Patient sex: M
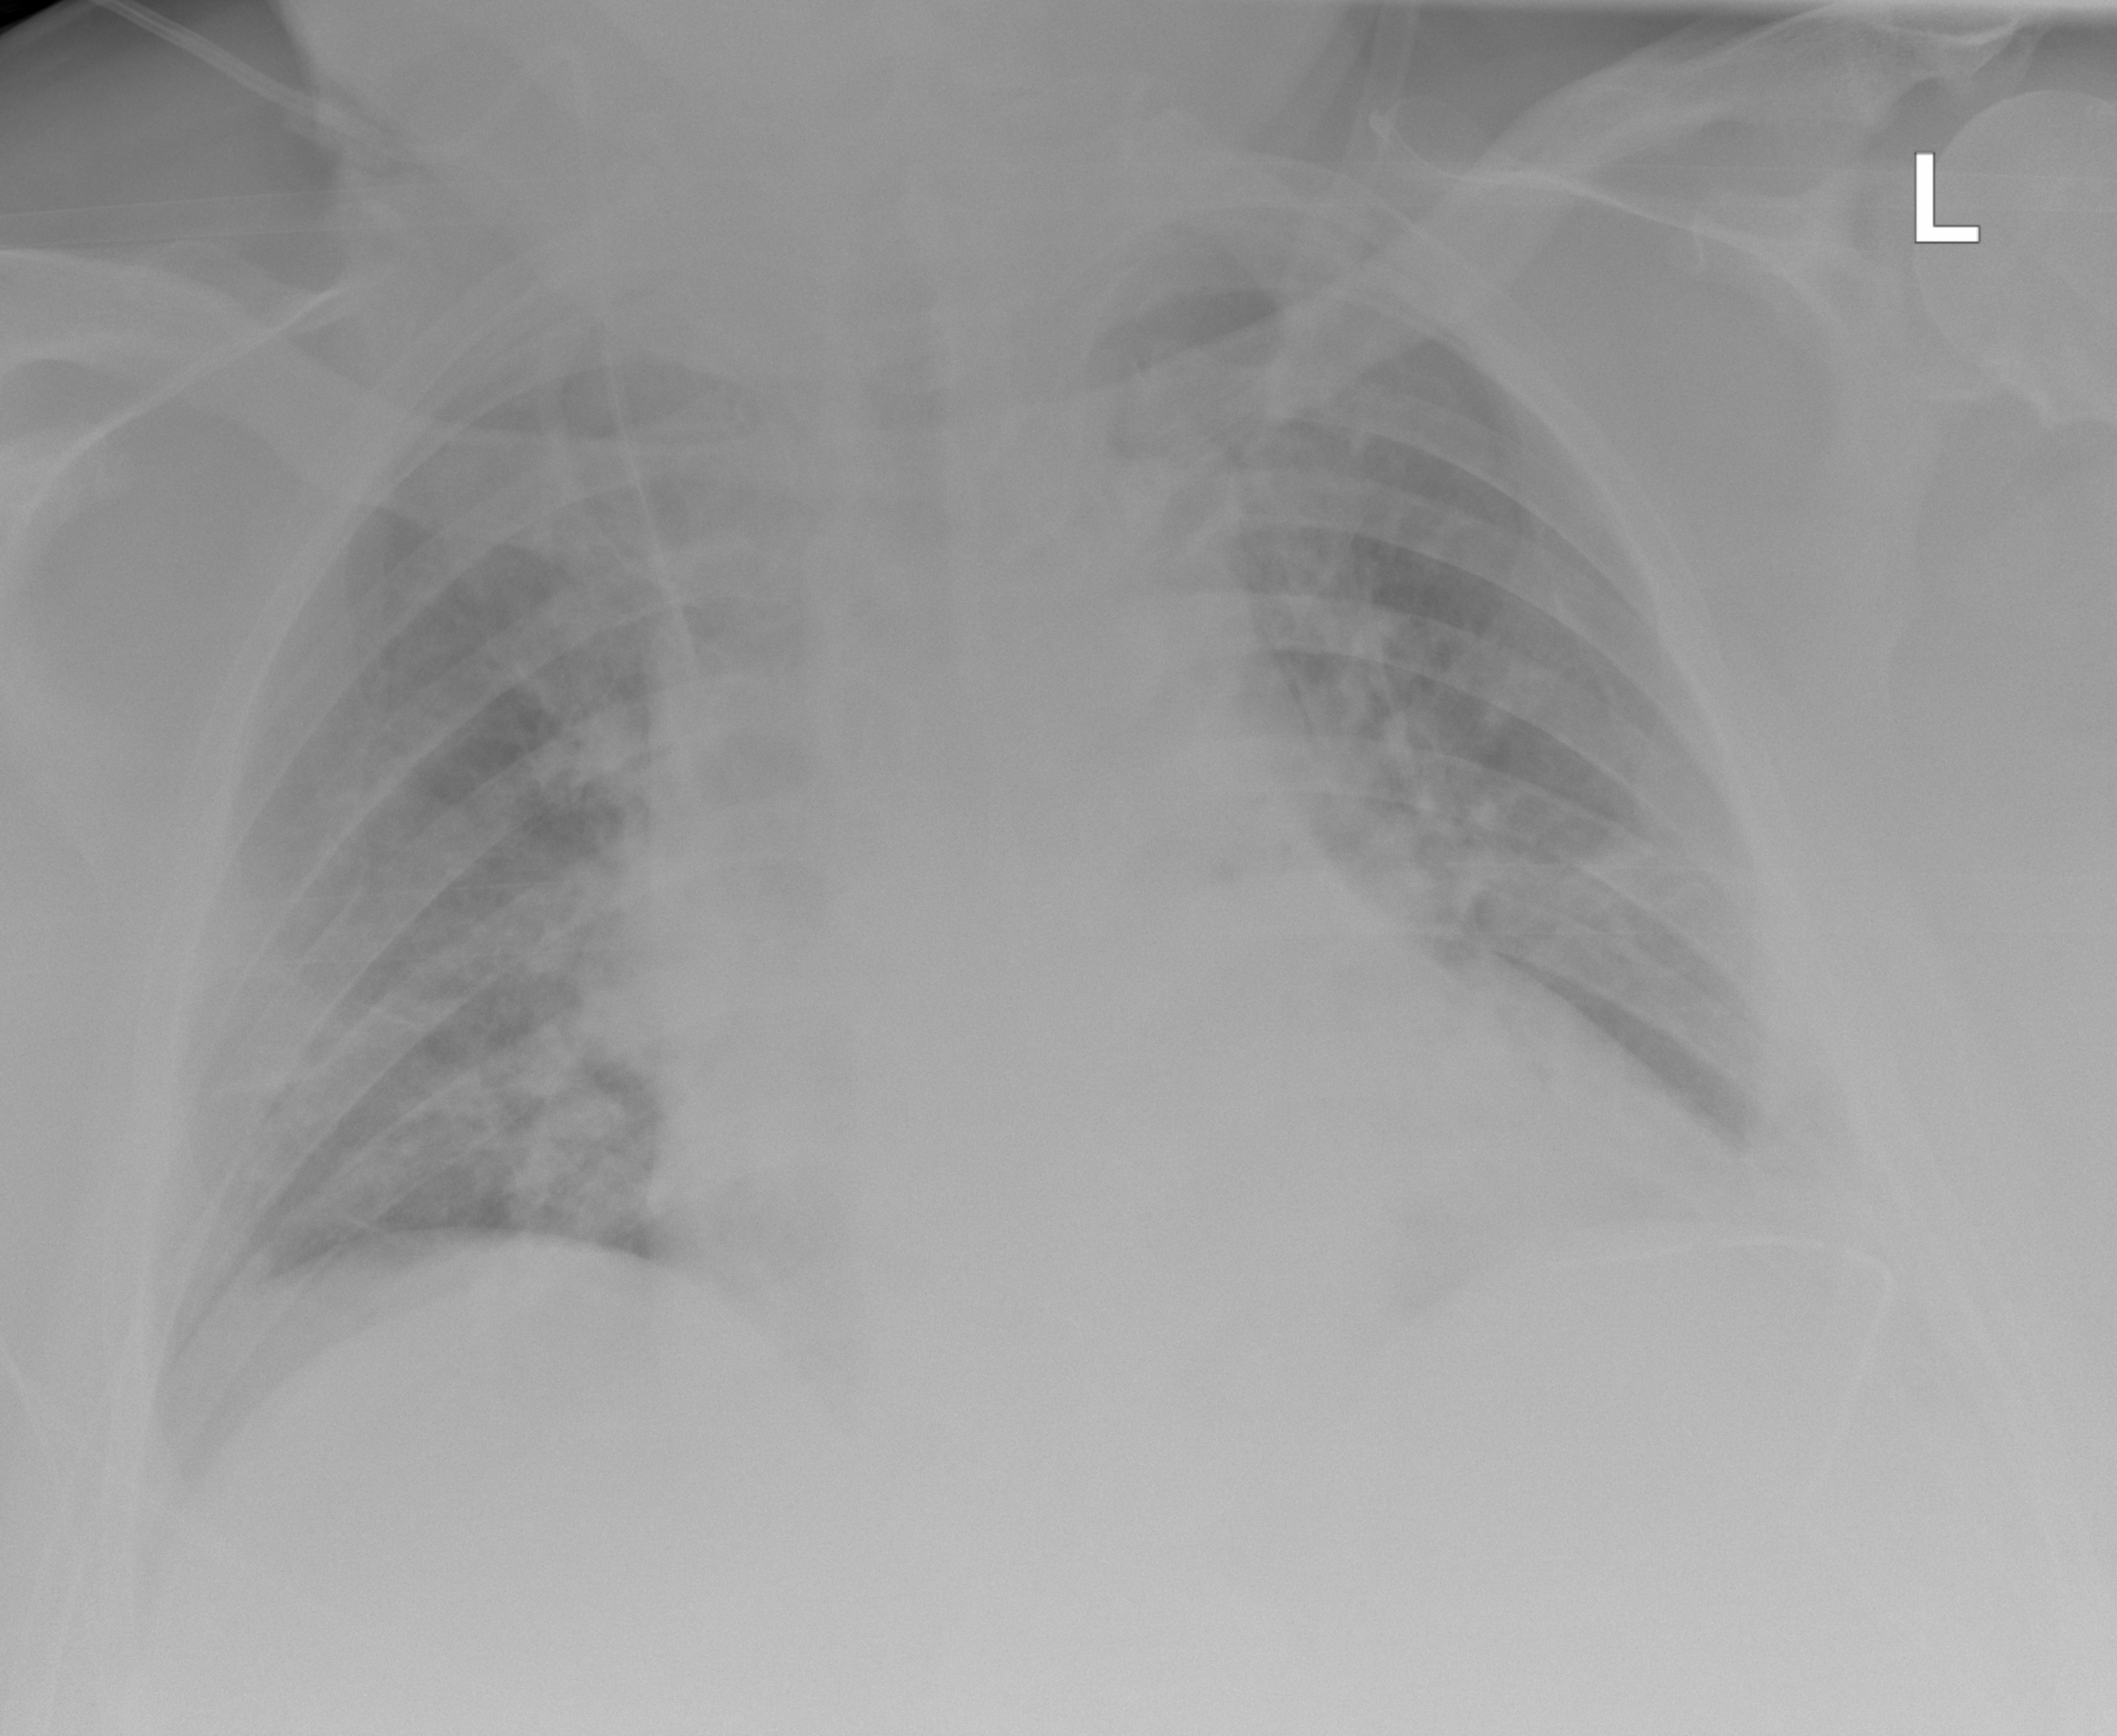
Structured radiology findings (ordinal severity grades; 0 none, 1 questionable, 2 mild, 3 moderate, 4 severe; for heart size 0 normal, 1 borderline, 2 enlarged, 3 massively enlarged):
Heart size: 2
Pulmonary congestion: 2
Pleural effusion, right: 2
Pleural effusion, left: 2
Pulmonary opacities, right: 2
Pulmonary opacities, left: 2
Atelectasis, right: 2
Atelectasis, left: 2